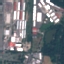
Land use / land cover class: Industrial